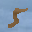
Label: 5